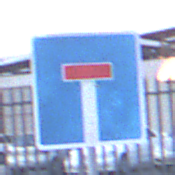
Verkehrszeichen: Sackgasse
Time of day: SunriseSunset
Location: Outdoor (Suburban)
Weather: PartlyCloudy
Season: NotSpecified
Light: Natural